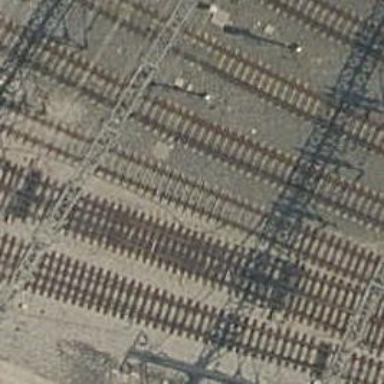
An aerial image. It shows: Railway track with contact line for electrification.